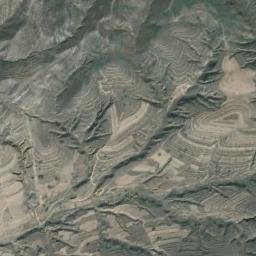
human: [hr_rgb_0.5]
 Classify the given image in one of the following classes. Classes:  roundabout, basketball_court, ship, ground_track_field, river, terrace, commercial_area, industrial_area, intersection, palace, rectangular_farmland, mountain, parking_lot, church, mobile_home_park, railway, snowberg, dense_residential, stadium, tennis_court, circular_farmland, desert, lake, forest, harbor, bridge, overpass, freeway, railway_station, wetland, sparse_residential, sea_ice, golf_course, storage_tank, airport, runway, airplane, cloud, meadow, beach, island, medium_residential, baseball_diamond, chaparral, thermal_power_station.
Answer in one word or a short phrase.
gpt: mountain